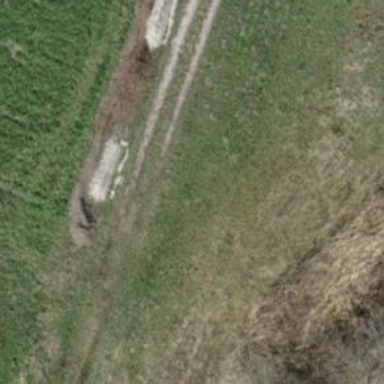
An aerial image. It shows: Track with ground surface. The track type is grade1.